Question: I am creating a Windows 8 app. I want user to login with LinkedIn. I am using 'WebAuthenticationBroker' for that. But it's not showing the authorization dialog correctly. The "Allow Access" button remains hide and due to unavailability of scroll-bar one can't scroll.

I also tried <URL>. It uses 'WebView' and provides better view, but it's useless for me because it's not returning me the authorization code i.e. OAuth response.
According to <URL> it's not possible to customize the 'WebAuthenticationBroker' and I suspect there's issues in LinkedIn dialog itself.
Anyone has idea how to solve my problem?
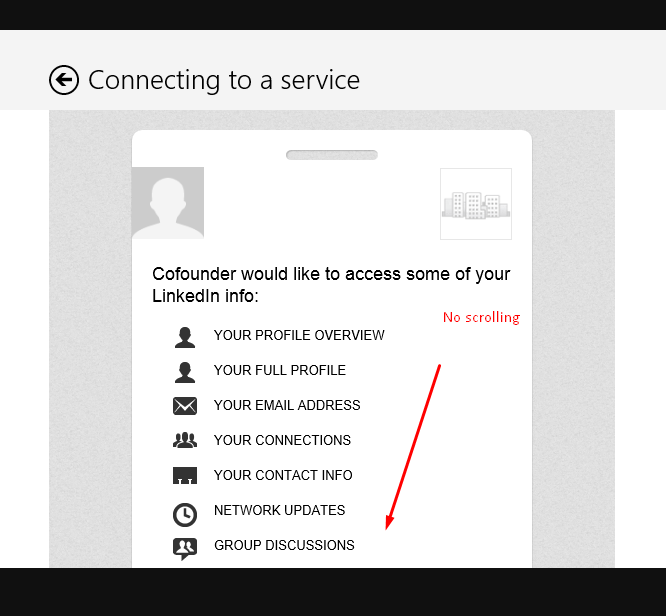
Answer: <URL> worked for me. I had issues in callback URL.